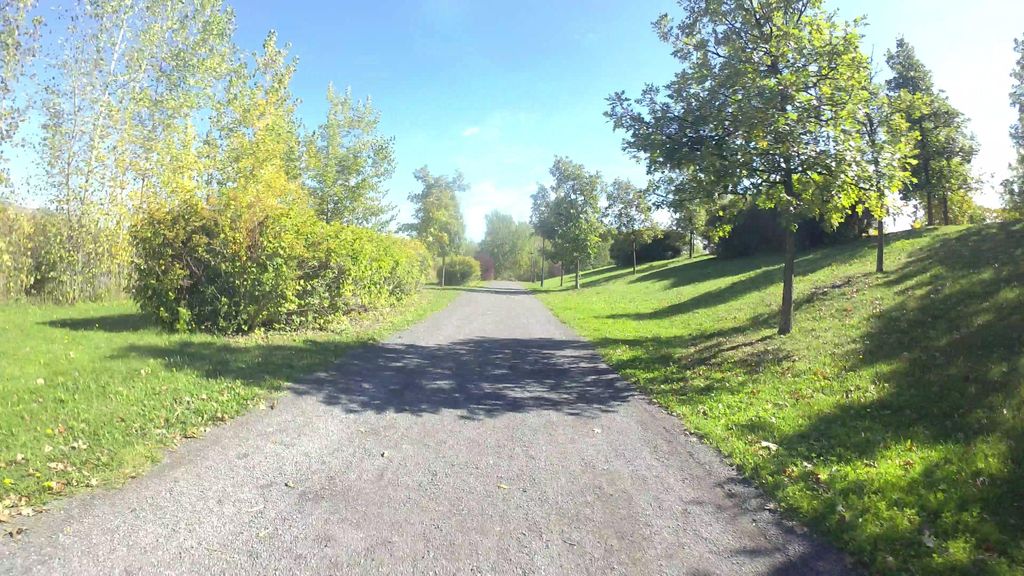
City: montreal